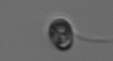
Label: flagellate